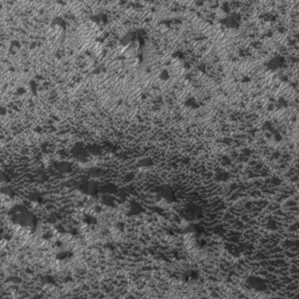
Label: frost